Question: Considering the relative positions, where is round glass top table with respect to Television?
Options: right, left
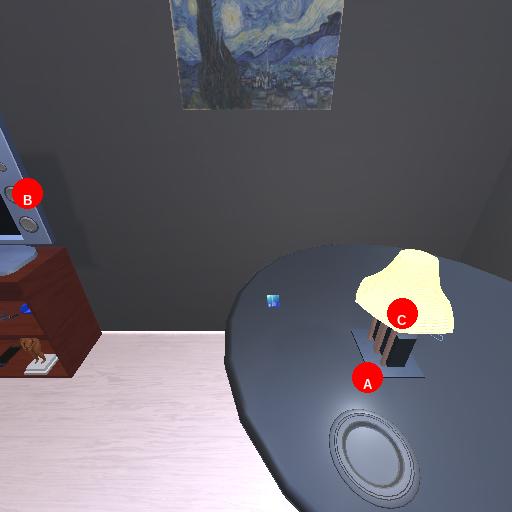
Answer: right